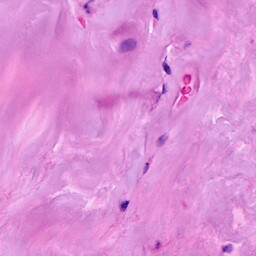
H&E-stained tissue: Breast